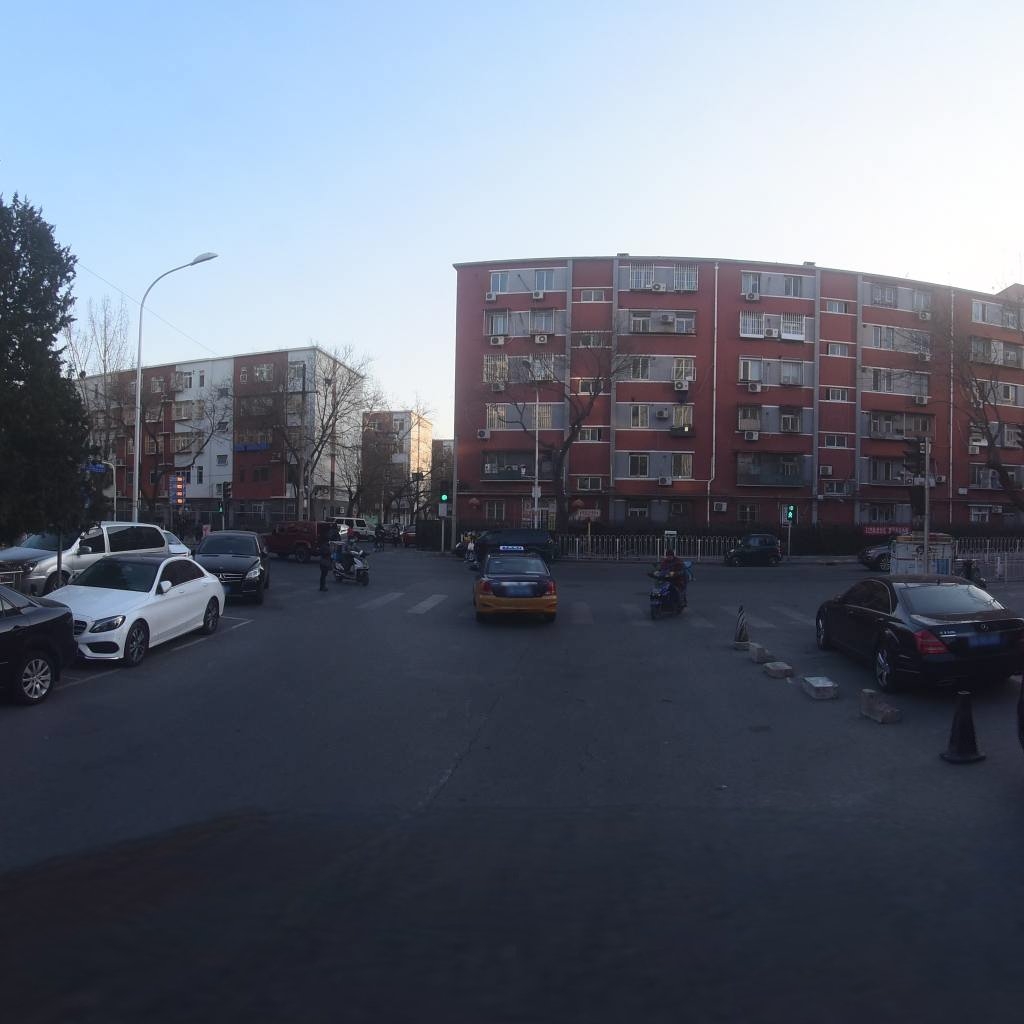
Region: Xicheng
Road damage annotations: longitudinal crack